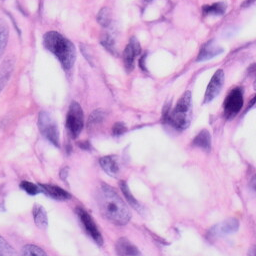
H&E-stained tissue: Skin